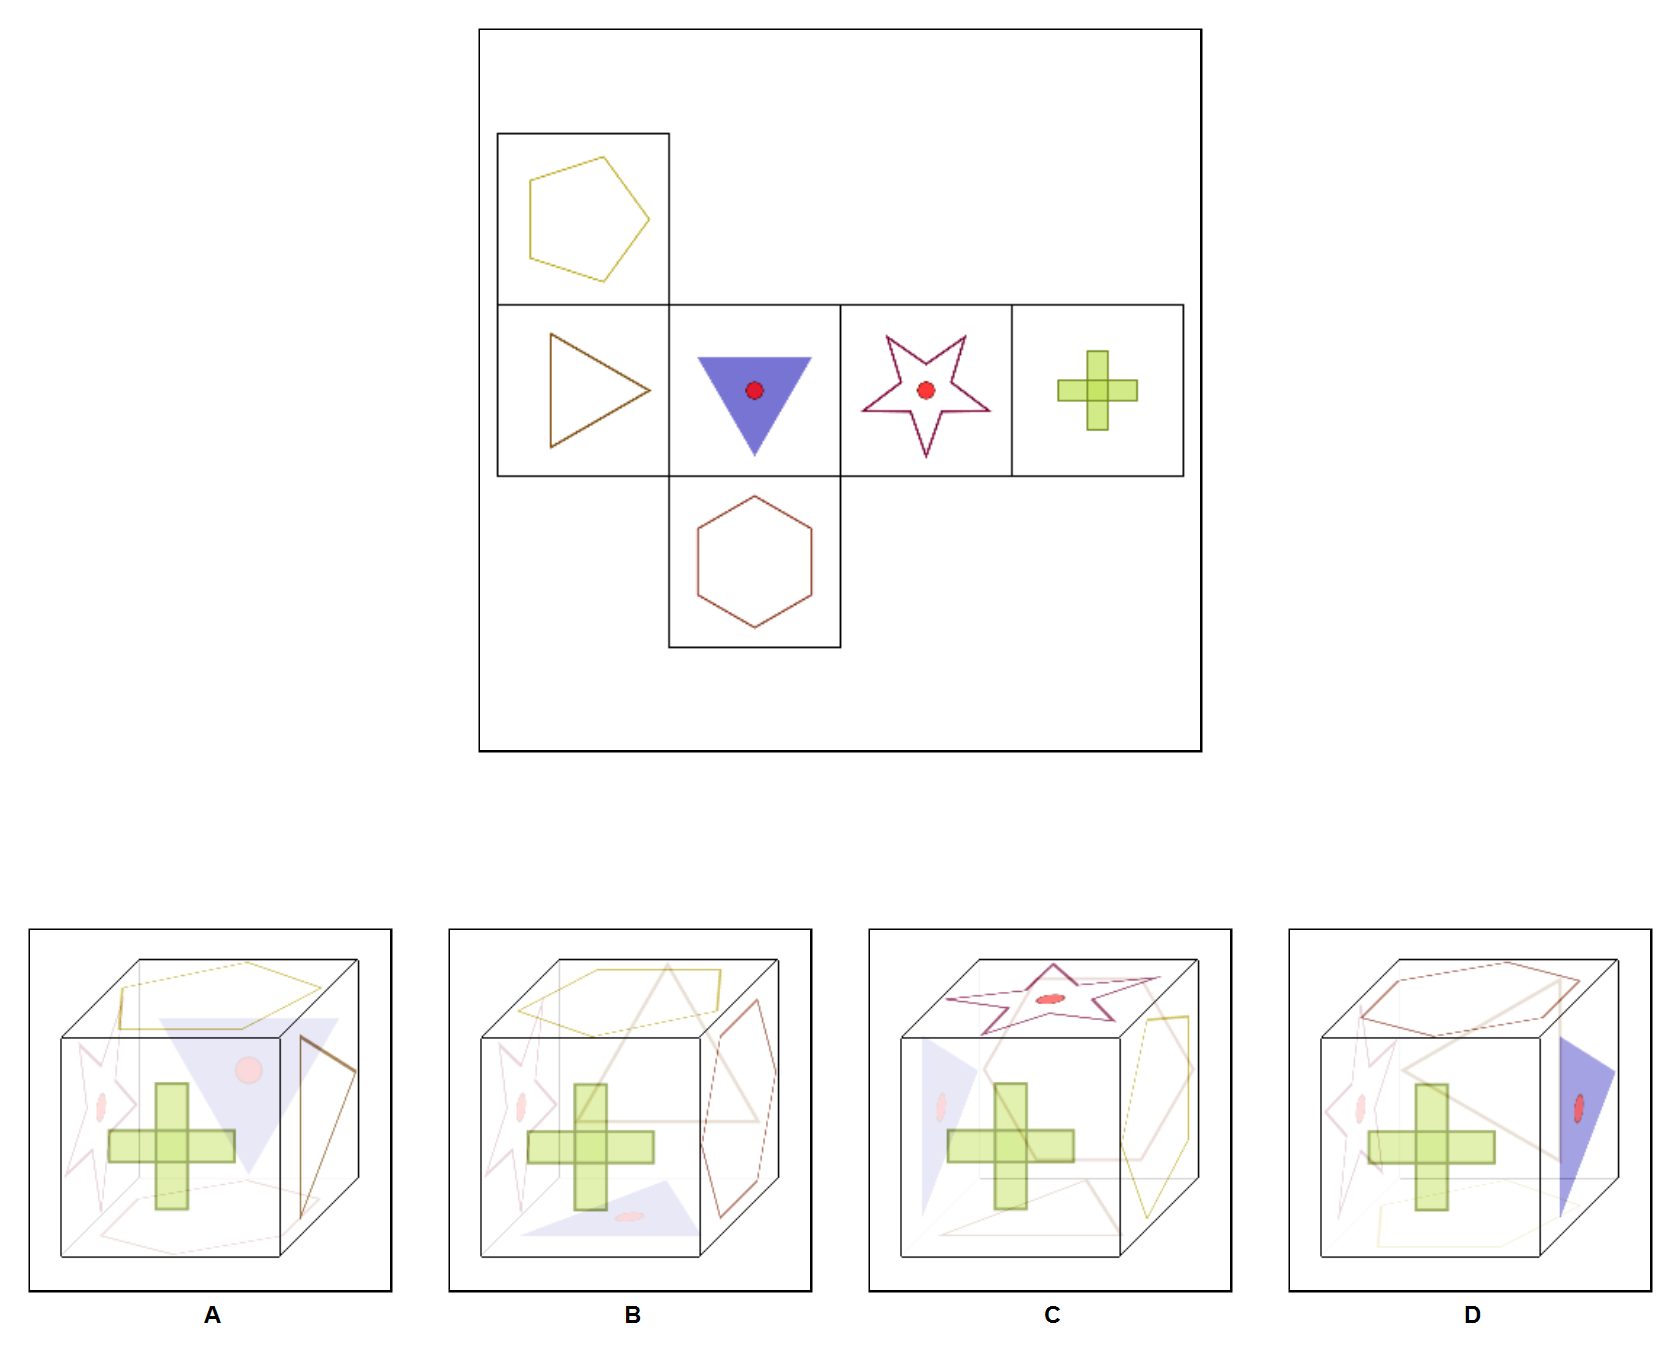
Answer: A